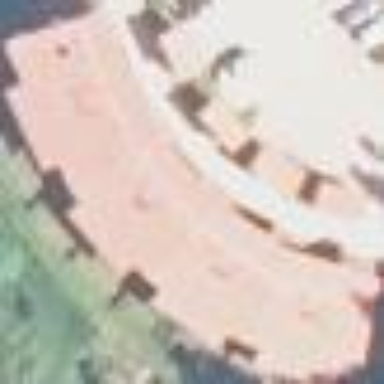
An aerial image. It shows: Terrace building.